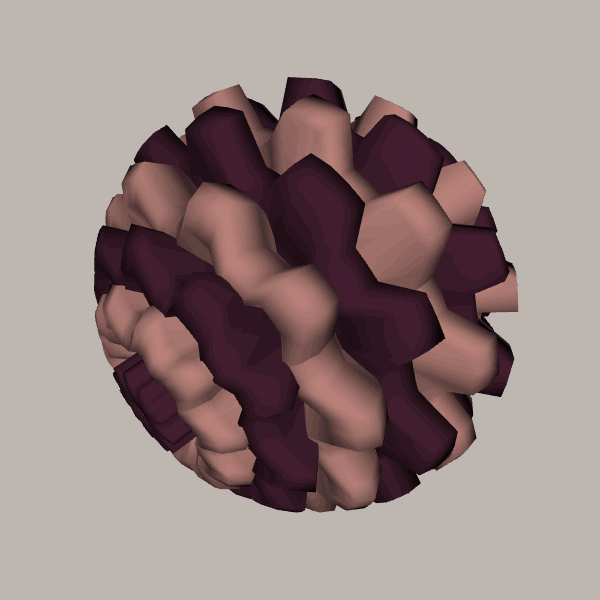
Background: light